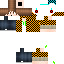
A male human skin with medium skin, wearing brown long hair dressed in a blue hoodie and black pants, featuring a closed mouth.